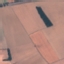
Land use / land cover: AnnualCrop